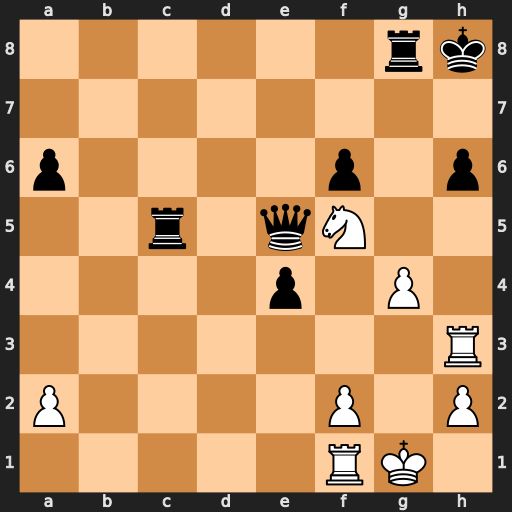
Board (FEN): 6rk/8/p4p1p/2r1qN2/4p1P1/7R/P4P1P/5RK1
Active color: w
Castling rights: -
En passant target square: -
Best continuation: Rxh6#